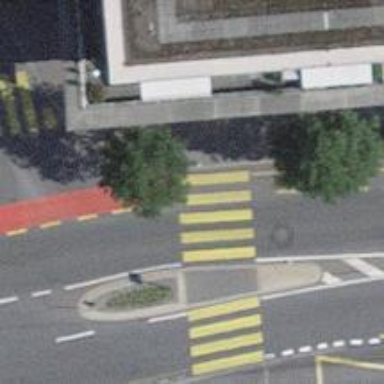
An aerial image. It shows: Kerb serving as barrier.